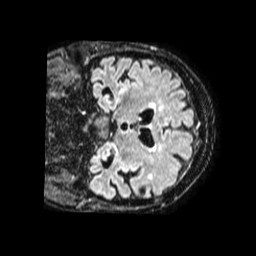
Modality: FLAIR
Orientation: coronal
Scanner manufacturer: philips
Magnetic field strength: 1.5 T
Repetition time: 4.8 s
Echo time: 0.3363 s